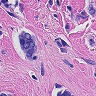
Metastatic tissue present: yes